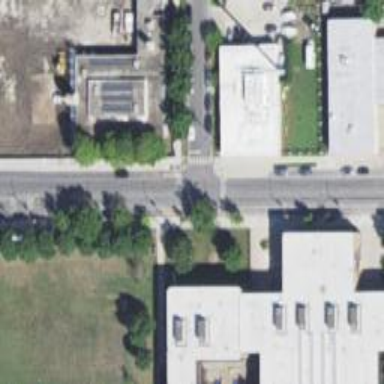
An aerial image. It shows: Uncontrolled zebra crossing on footway.